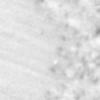
Label: no_change